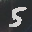
Label: 5